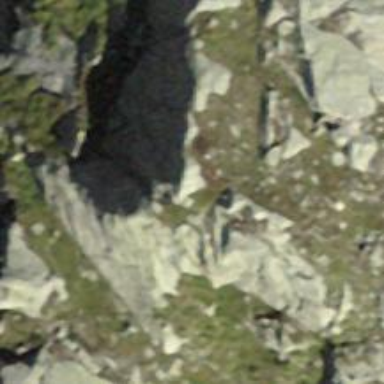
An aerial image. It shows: Cliff in nature.